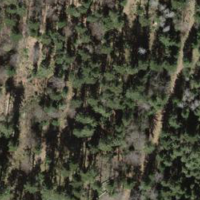
EUNIS habitat code: 43
Species observed at this site:
Cardamine heptaphylla